Question:
'''
<form id="form1" runat="server">
<div>
<div style="height: 350px; width: 250px; background-color: #ECECEA; color: #993399">
<div class="image">
<asp:Image ID="imgteacher" runat="server" Height="150" Width="250" /></div>
<div style="margin-left: 3px">
<div style="font-size: 28px">
<asp:Label runat="server" ID="lblname" Text="Mobile Web Development"></asp:Label></div>
<div style="margin-top: 140px; float: left">
<asp:Label ID="lbldate" runat="server" Text="01.04.2014"></asp:Label></div>
<div id="detail" style="margin-top: 150px; font-size: 20px; color: Fuchsia; margin-left: 190px">
<a href="#">Detail</a></div>
</div>
</div>
</div>
</form>
'''
I am developing in Asp.Net .
I have so problem.
As shown above code 'margin-top' for 'lbldetail' is '140px'. At this time it is on the bottom of gray window.
But here 'lblname' can be change by user.
User can add long name as 'lblname'. At this time 'lbldetail' goes downwards and exits border of gray window.(if 'lblname' would be little , at this time it goes up toward as shown picture)
But I want 'lbldetail's' place would not be depend on 'lblname' and its place would be constant(bottom of gray window)
I hope I could explain.
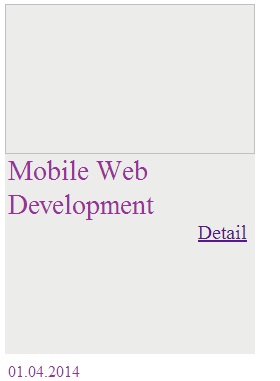
Answer: The div with id "detail" needs position absolute. and as <URL> said, you do need to lose the inline styles and use a CSS file.
'''
div#detail
{
position:absolute;
top:330px;
font-size: 20px;
color: Fuchsia;
margin-left: 190px
}
'''
You can find the example at: <URL>